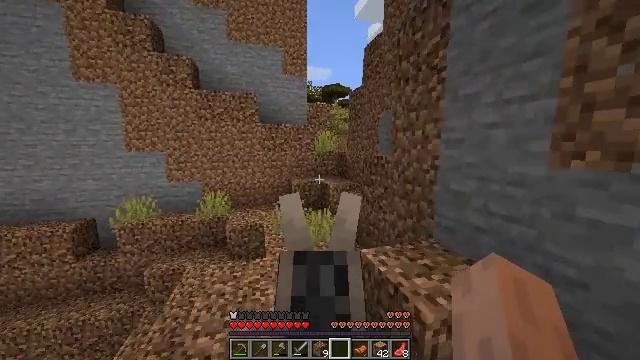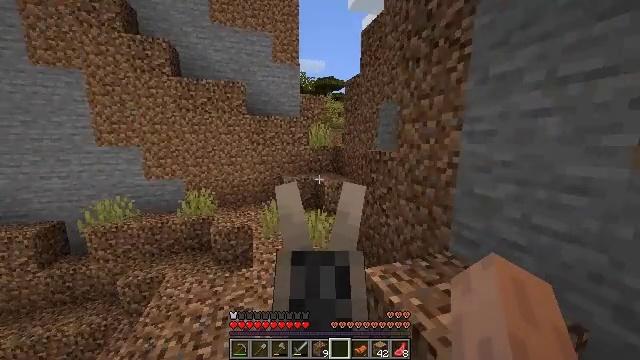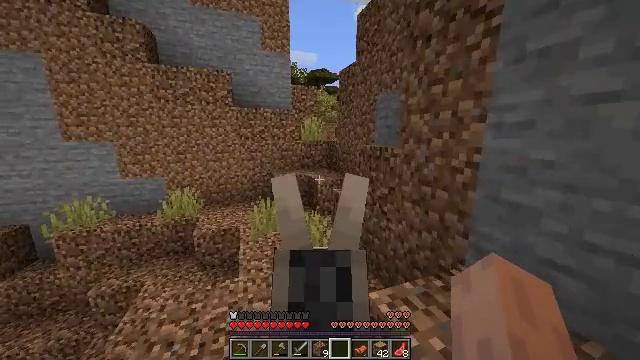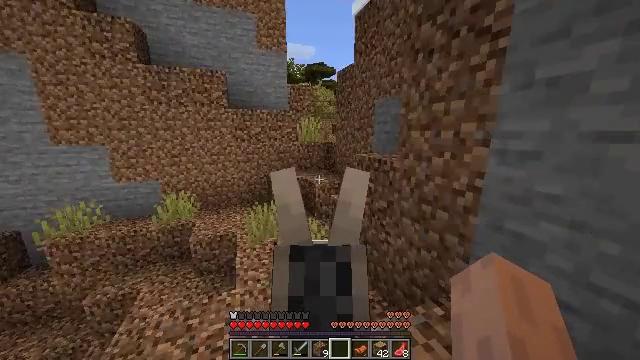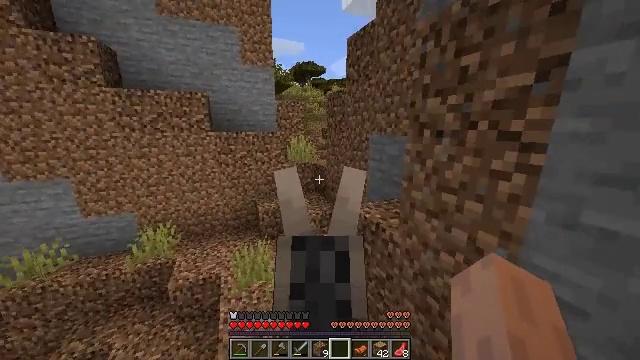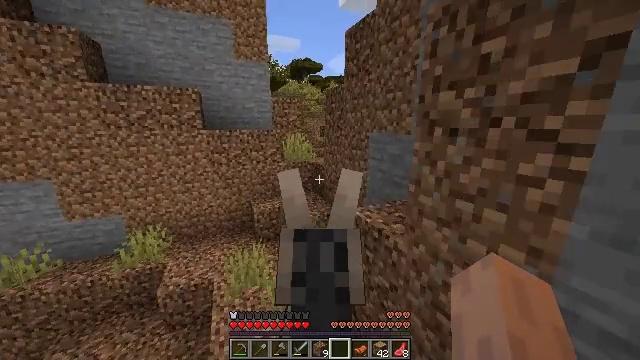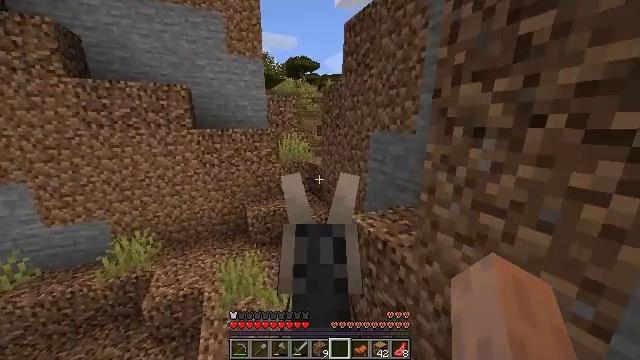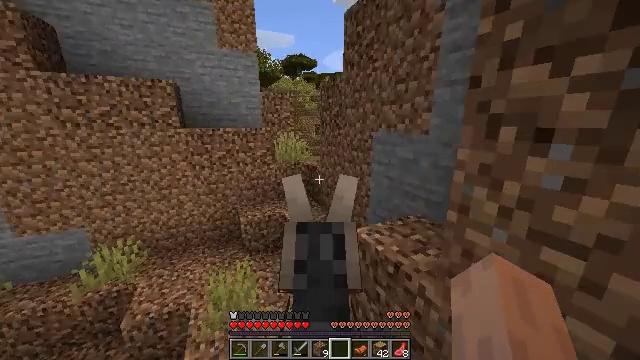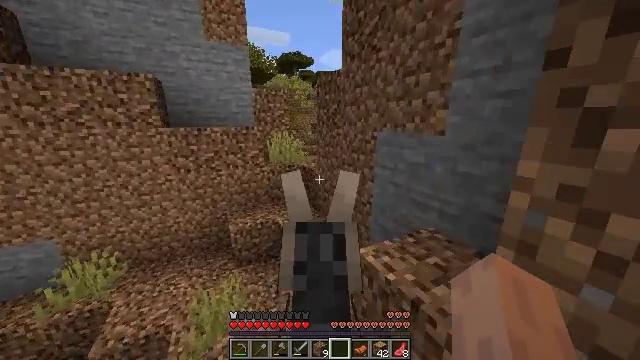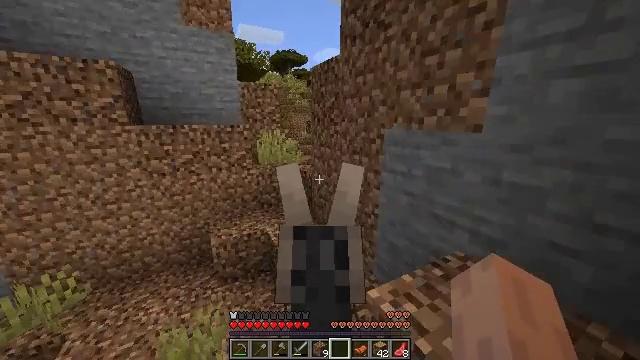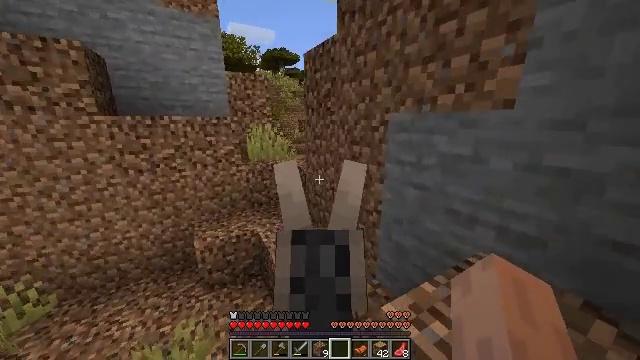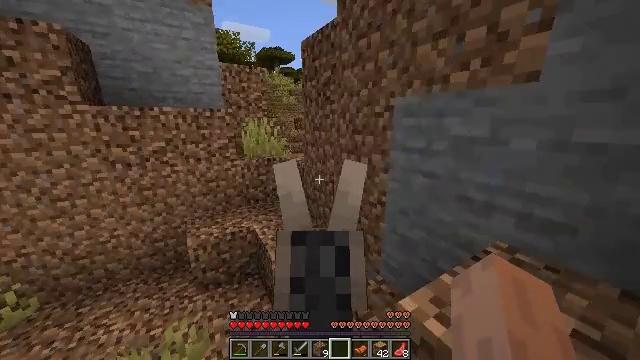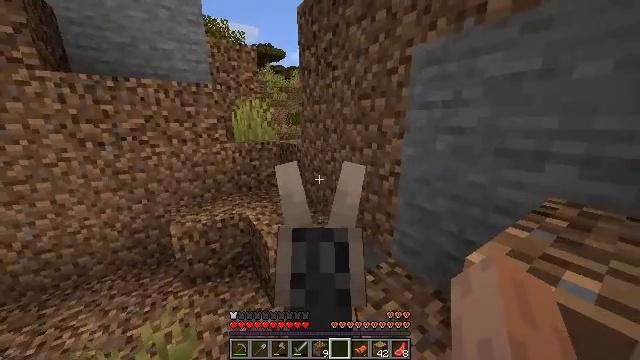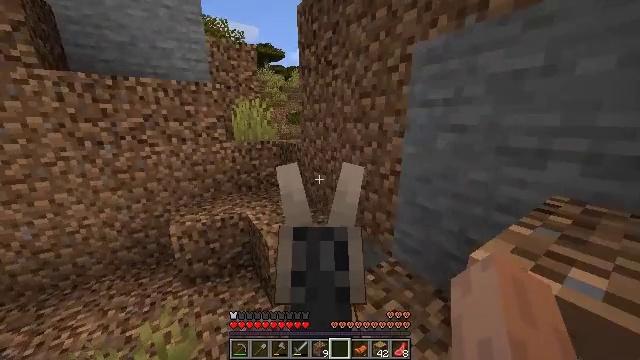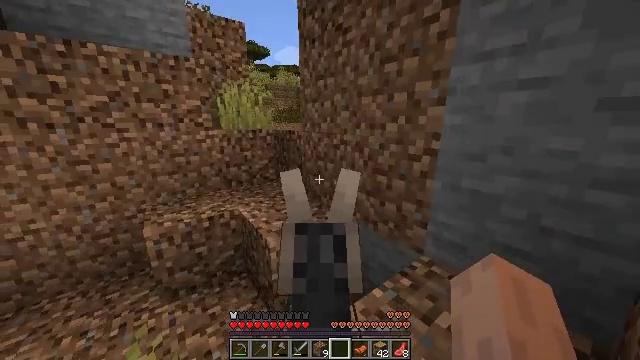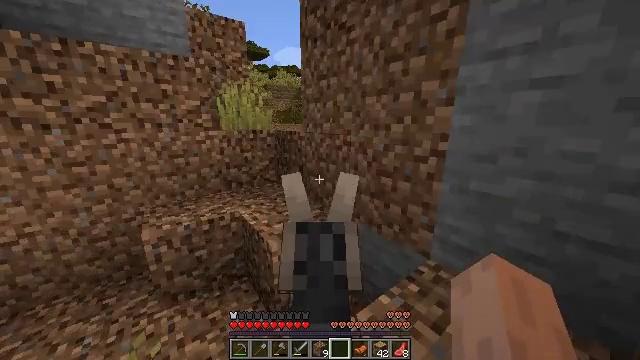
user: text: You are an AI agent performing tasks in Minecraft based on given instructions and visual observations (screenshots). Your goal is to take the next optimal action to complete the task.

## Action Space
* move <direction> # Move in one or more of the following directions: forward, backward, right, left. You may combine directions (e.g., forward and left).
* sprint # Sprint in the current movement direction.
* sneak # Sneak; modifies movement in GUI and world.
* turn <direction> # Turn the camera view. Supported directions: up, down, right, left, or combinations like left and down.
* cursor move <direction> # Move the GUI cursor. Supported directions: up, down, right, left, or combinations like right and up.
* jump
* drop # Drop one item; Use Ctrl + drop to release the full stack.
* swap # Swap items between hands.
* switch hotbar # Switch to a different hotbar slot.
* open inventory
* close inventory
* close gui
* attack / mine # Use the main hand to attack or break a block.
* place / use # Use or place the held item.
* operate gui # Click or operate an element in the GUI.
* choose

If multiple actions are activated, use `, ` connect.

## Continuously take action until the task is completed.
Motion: motion action
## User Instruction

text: Break the coarse dirt block.
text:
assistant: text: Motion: move forward, sprint, turn right and down
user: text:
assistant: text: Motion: move forward, sprint, turn right and down
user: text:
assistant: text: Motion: move forward, sprint, turn right and down
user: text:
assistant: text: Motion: move forward, sprint, turn right
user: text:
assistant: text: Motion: move forward, sprint, turn right
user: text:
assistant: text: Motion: move forward, sprint
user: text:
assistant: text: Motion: move forward, sprint
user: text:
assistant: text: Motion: move forward, sprint
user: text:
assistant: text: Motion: move forward, sprint, turn right
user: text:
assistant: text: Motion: move forward, sprint, turn right
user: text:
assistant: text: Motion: move forward, sprint, turn right
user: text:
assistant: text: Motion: move forward, sprint, turn right
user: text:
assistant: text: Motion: move forward, sprint, turn right
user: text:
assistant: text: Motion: move forward, sprint, turn right
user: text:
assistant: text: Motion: move forward, sprint, turn right
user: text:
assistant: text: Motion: move forward, sprint
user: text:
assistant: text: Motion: move forward, sprint
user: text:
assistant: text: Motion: move forward, sprint
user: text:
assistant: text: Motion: move forward, sprint, turn right
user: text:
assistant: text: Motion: move forward, sprint, turn right
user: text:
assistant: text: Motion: move forward and move left, sprint
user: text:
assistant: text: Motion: move forward and move left, sprint
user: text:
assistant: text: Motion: move forward and move left, sprint, turn right
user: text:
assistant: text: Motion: move forward and move left, sprint
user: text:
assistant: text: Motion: move forward and move left, sprint, turn right
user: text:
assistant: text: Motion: move forward and move left, sprint, turn right
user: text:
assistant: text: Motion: move forward, sprint, turn right
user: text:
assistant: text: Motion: move forward, sprint, turn right
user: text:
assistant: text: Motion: move forward, sprint, turn right
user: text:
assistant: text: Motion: move forward, sprint, turn right